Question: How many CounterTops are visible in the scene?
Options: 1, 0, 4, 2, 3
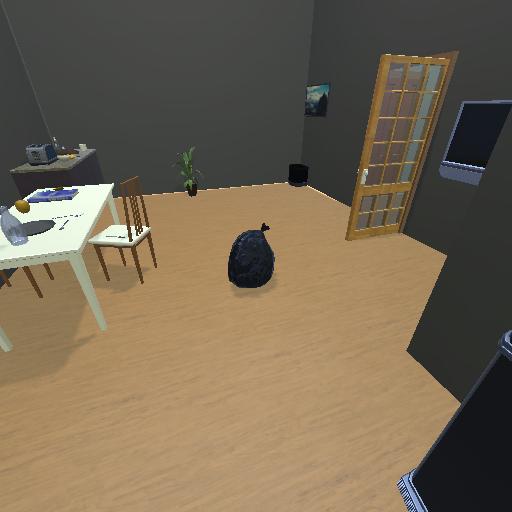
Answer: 1